Question: I have code which is the equivalent of the following:
init code:
'''
glCullFace(GL_FRONT_AND_BACK);
glEnable(GL_DEPTH_TEST);
glDepthFunc(GL_LESS);
//clear to pink
glClearColor(1.0f, 0.0f, 1.0f, 0.0f);
GLuint textureObject;
glGenTextures(1, &textureObject);
glBindTexture(GL_TEXTURE_2D, textureObject);
glTexParameteri(GL_TEXTURE_2D, GL_TEXTURE_BASE_LEVEL, 0);
glTexParameteri(GL_TEXTURE_2D, GL_TEXTURE_MAX_LEVEL, 0);
glTexImage2D(GL_TEXTURE_2D, 0, GL_RGBA, 512, 512, 0, GL_RGBA,
GL_UNSIGNED_BTYE, NULL);
GLuint fbo;
glGenFramebuffers(1, &fbo);
glBindFramebuffer(GL_FRAMEBUFFER, fbo);
glFramebufferTexture2D(GL_FRAMEBUFFER, GL_COLOR_ATTACHMENT0, GL_TEXTURE_2D,
textureObject, 0);
glReadBuffer(GL_COLOR_ATTACHMENT0);
glDrawBuffer(GL_COLOR_ATTACHMENT0);
assert(glCheckFramebufferStatus(GL_DRAW_FRAMEBUFFER)
== GL_FRAMEBUFFER_COMPLETE);
Object obj = CreateAFullscreenQuad(textureObject);
'''
draw code:
'''
glBindFramebuffer(GL_DRAW_FRAMEBUFFER, fbo);
glViewport(0, 0, 512, 512);
//clear to cyan
GLfloat clear[] = {0, 1, 1, 1};
glClearBufferfv(GL_COLOR, 0, clear);
SetUpPerspectiveAndCameraMatrix();
DrawSomeStuff();
glBindFramebuffer(GL_DRAW_FRAMEBUFFER, 0);
glViewport(0, 0, window.width, window.height);
glClear(GL_COLOR_BUFFER_BIT | GL_DEPTH_BUFFER_BIT);
SetUpPerspectiveAndCameraMatrix();
obj.Draw();
SwapBuffers();
'''
'glxinfo' excerpt:
'''
OpenGL vendor string: VMware, Inc.
OpenGL renderer string: Gallium 0.4 on llvmpipe (LLVM 3.4, 128 bits)
OpenGL version string: 2.1 Mesa 10.1.3
'''
The problem is that the call to 'glClearBufferfv' doesn't seem to clear the whole buffer. As you can see, it clears the triangular shape, but it doesn't touch the other areas. They are also not the 'glClearColor' color (pink). If I use the regular 'glClear' call, it does the same thing, but pink instead of cyan.

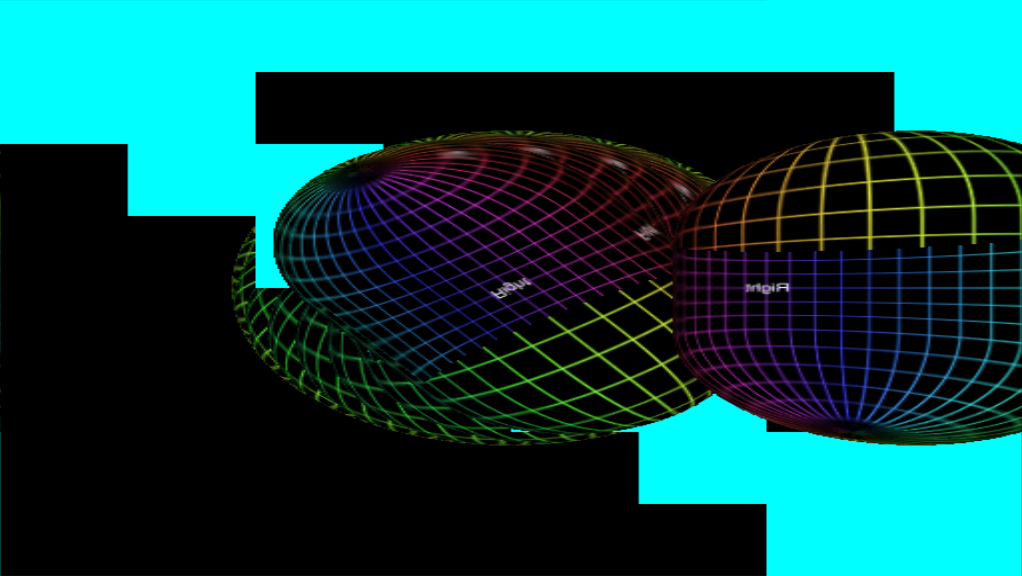
Answer: Turns out I created a feedback loop by drawing the fullscreen quad while the FBO was bound, drawing the contents of the buffer to itself. Apparently the effects of this end up being interspersed with the effects of 'glClear'.